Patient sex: F
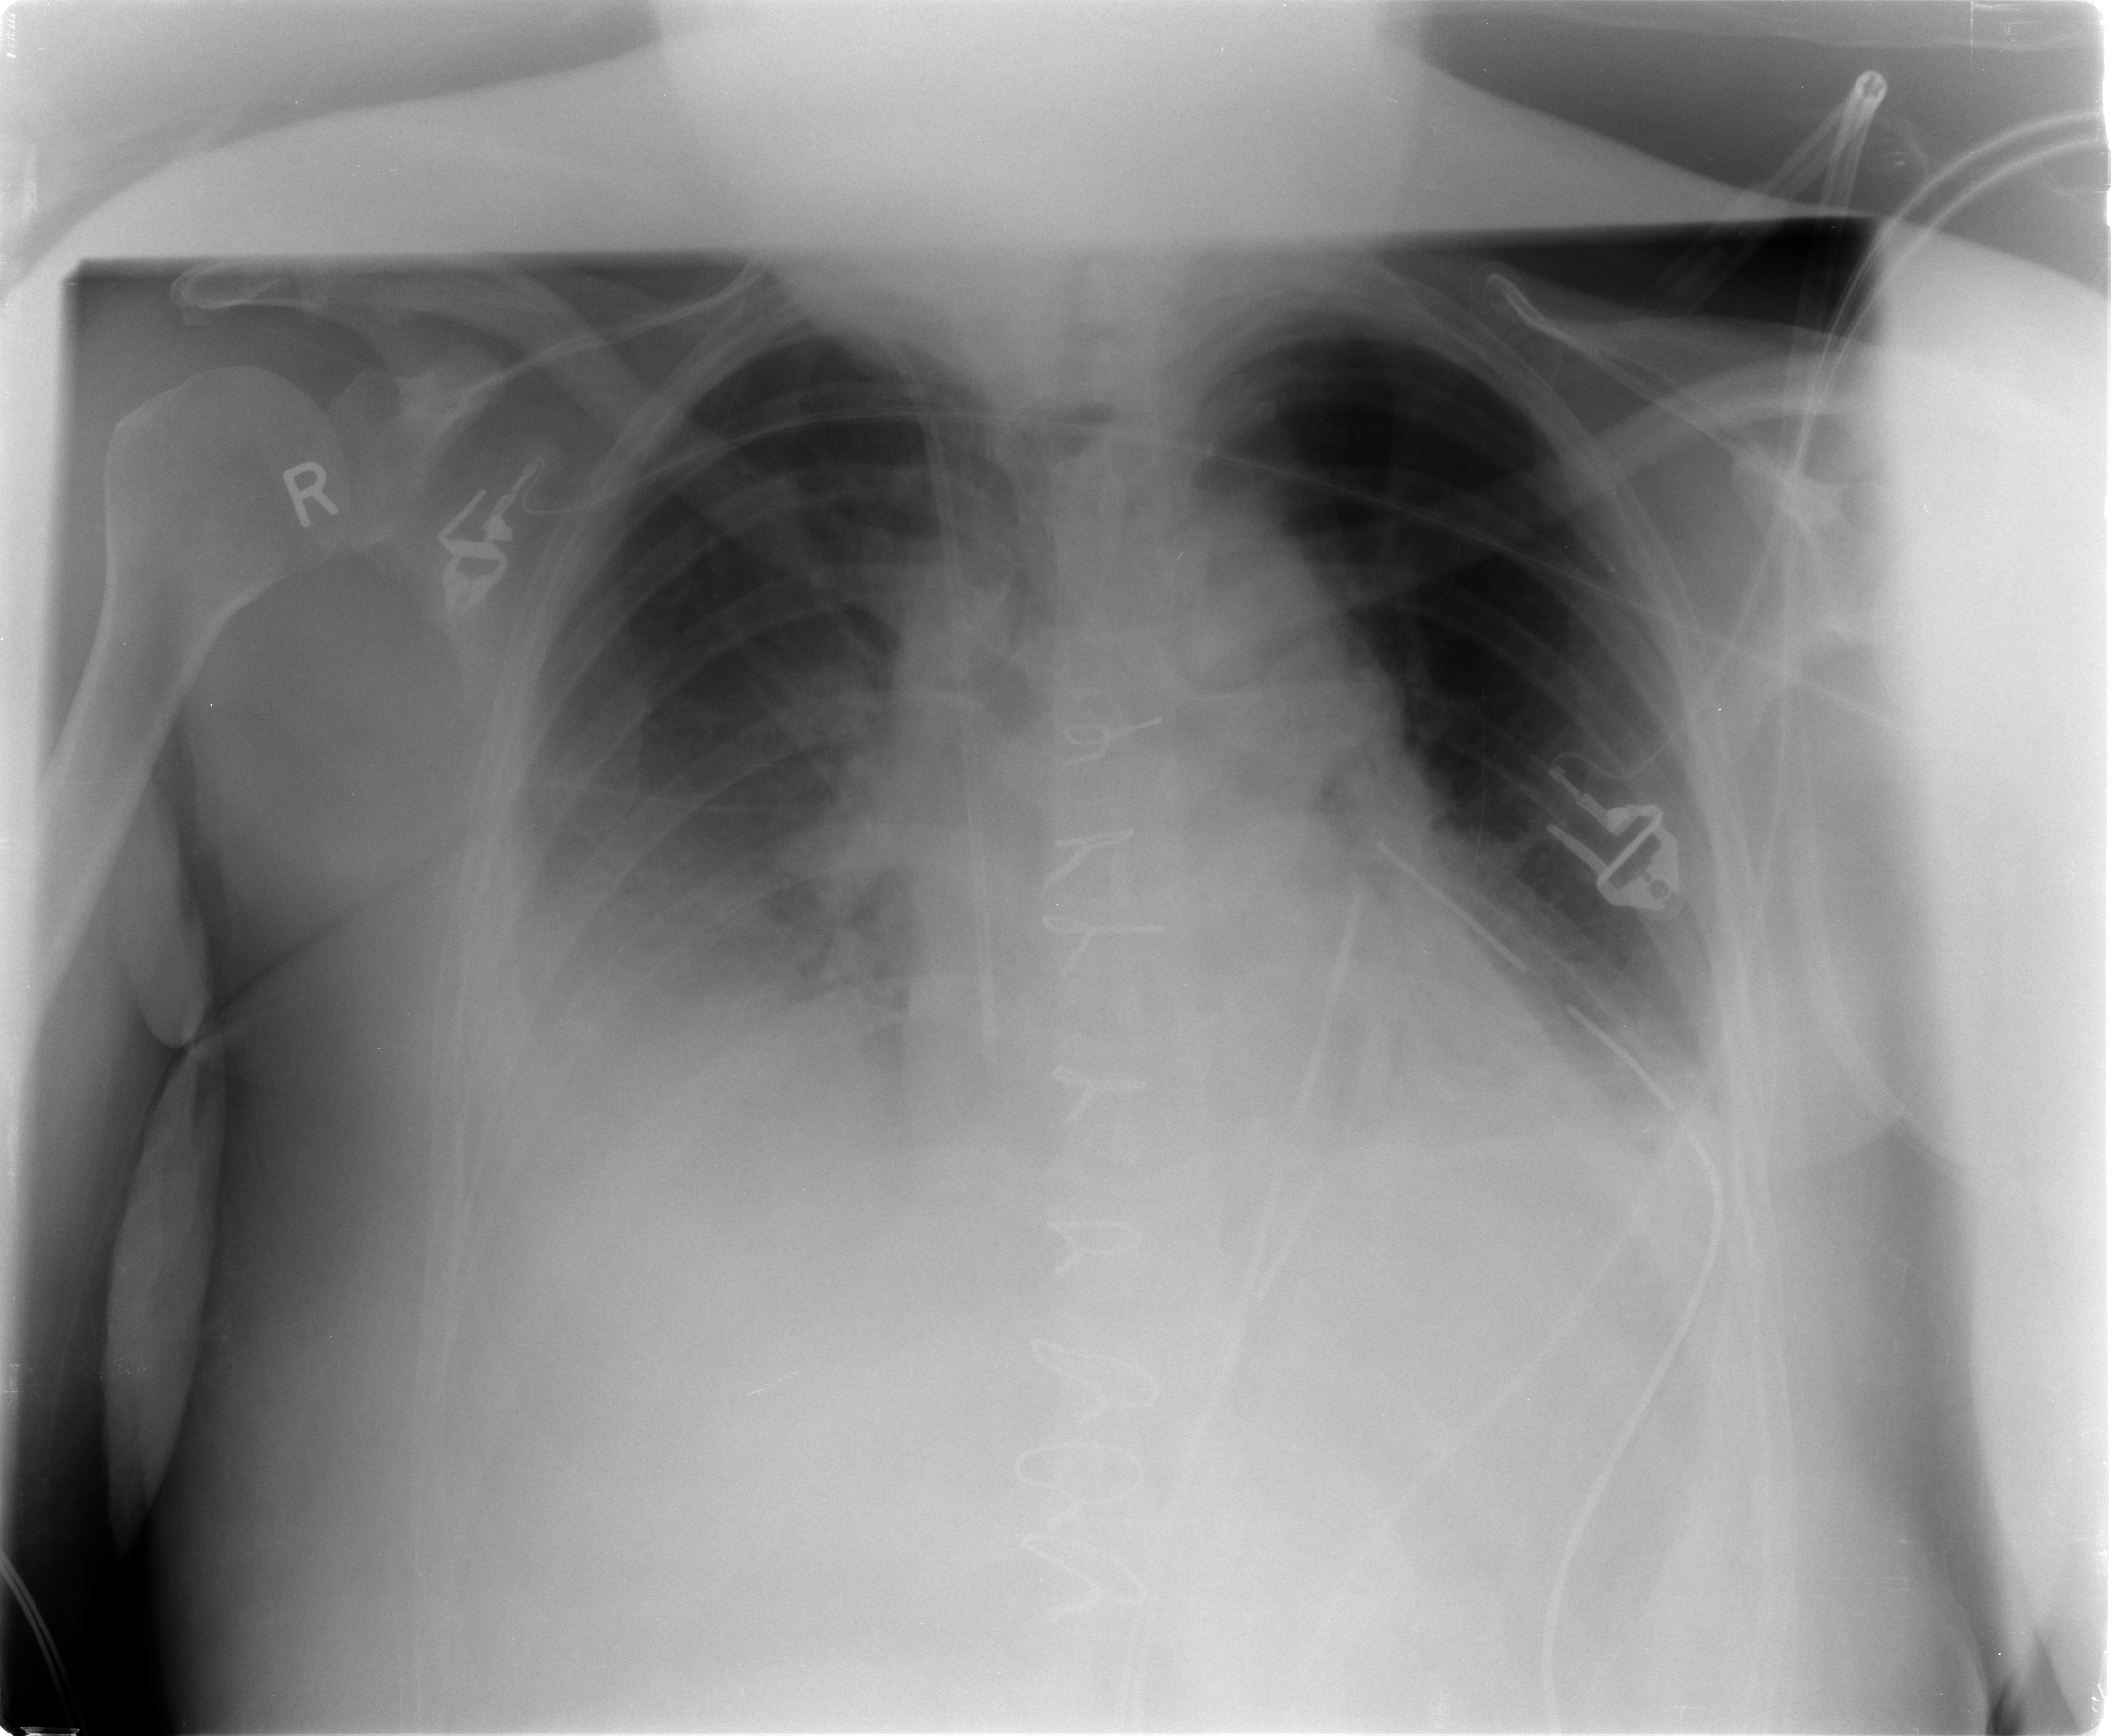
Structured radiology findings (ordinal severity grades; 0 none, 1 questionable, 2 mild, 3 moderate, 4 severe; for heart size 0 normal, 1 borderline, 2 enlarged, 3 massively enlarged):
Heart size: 0
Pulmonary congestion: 0
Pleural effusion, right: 2
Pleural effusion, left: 1
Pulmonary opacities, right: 0
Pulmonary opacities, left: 0
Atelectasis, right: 2
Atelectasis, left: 1